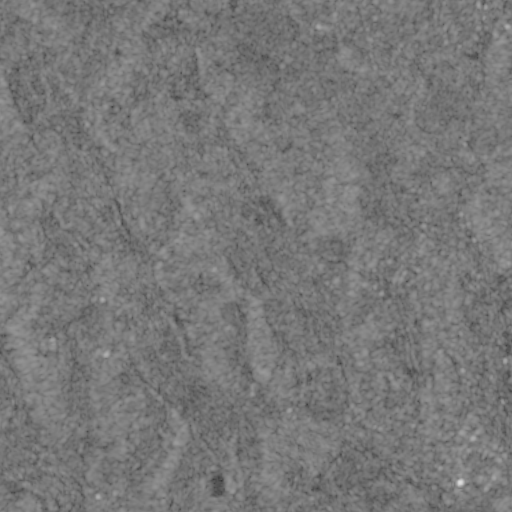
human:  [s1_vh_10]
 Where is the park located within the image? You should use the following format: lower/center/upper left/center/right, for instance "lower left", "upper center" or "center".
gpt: The park is located in the upper left of the image.
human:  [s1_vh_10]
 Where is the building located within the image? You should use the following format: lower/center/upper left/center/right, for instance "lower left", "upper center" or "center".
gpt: The building is located in the center right of the image.
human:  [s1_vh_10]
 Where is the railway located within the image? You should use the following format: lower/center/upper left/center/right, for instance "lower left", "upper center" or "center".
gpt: The railway is located in the left of the image.
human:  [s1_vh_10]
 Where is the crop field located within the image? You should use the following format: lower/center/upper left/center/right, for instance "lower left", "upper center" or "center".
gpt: There is no crop field in the image.

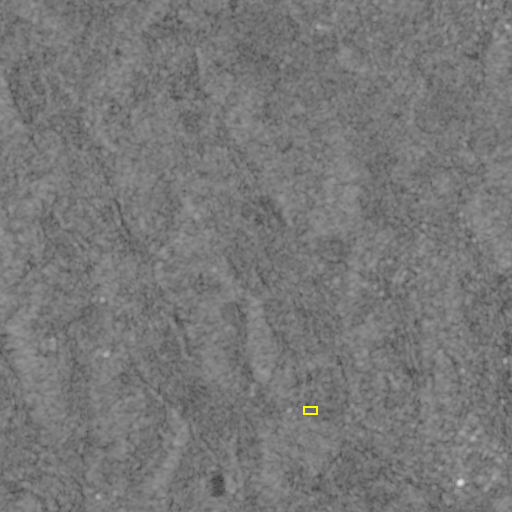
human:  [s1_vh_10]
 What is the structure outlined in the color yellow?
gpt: The structure outlined in yellow is a building.
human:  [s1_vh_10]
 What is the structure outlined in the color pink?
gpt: There is no pink outline.